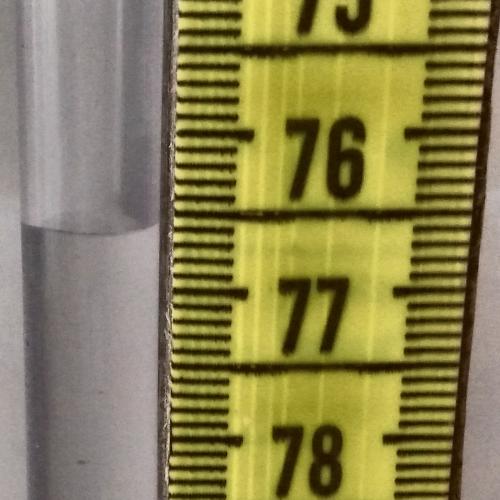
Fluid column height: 76.6 cm